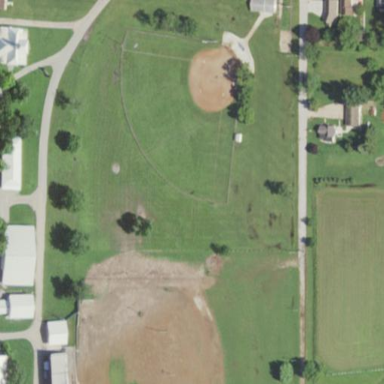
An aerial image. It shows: Baseball pitch for leisure and sports activities.